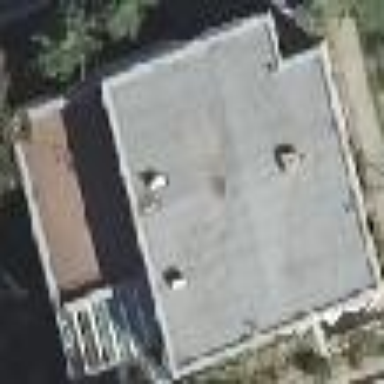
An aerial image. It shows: Flat-roofed apartment building.